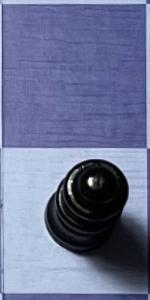
Label: Queen_Black